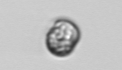
Label: Dinophyceae